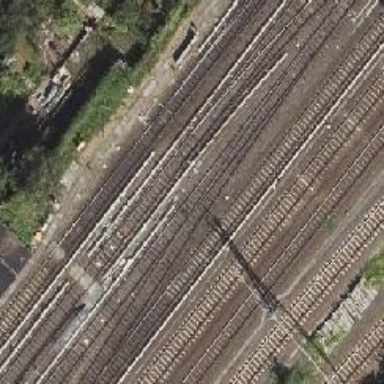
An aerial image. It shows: Yard serving electrified light rail.